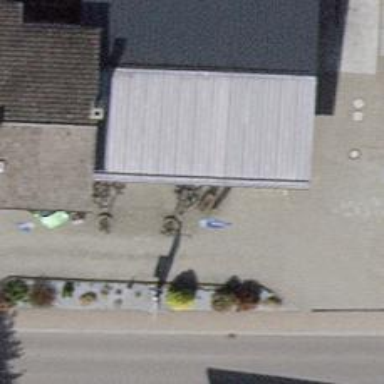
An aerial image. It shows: Shop offering repairs for both cars and bicycles.